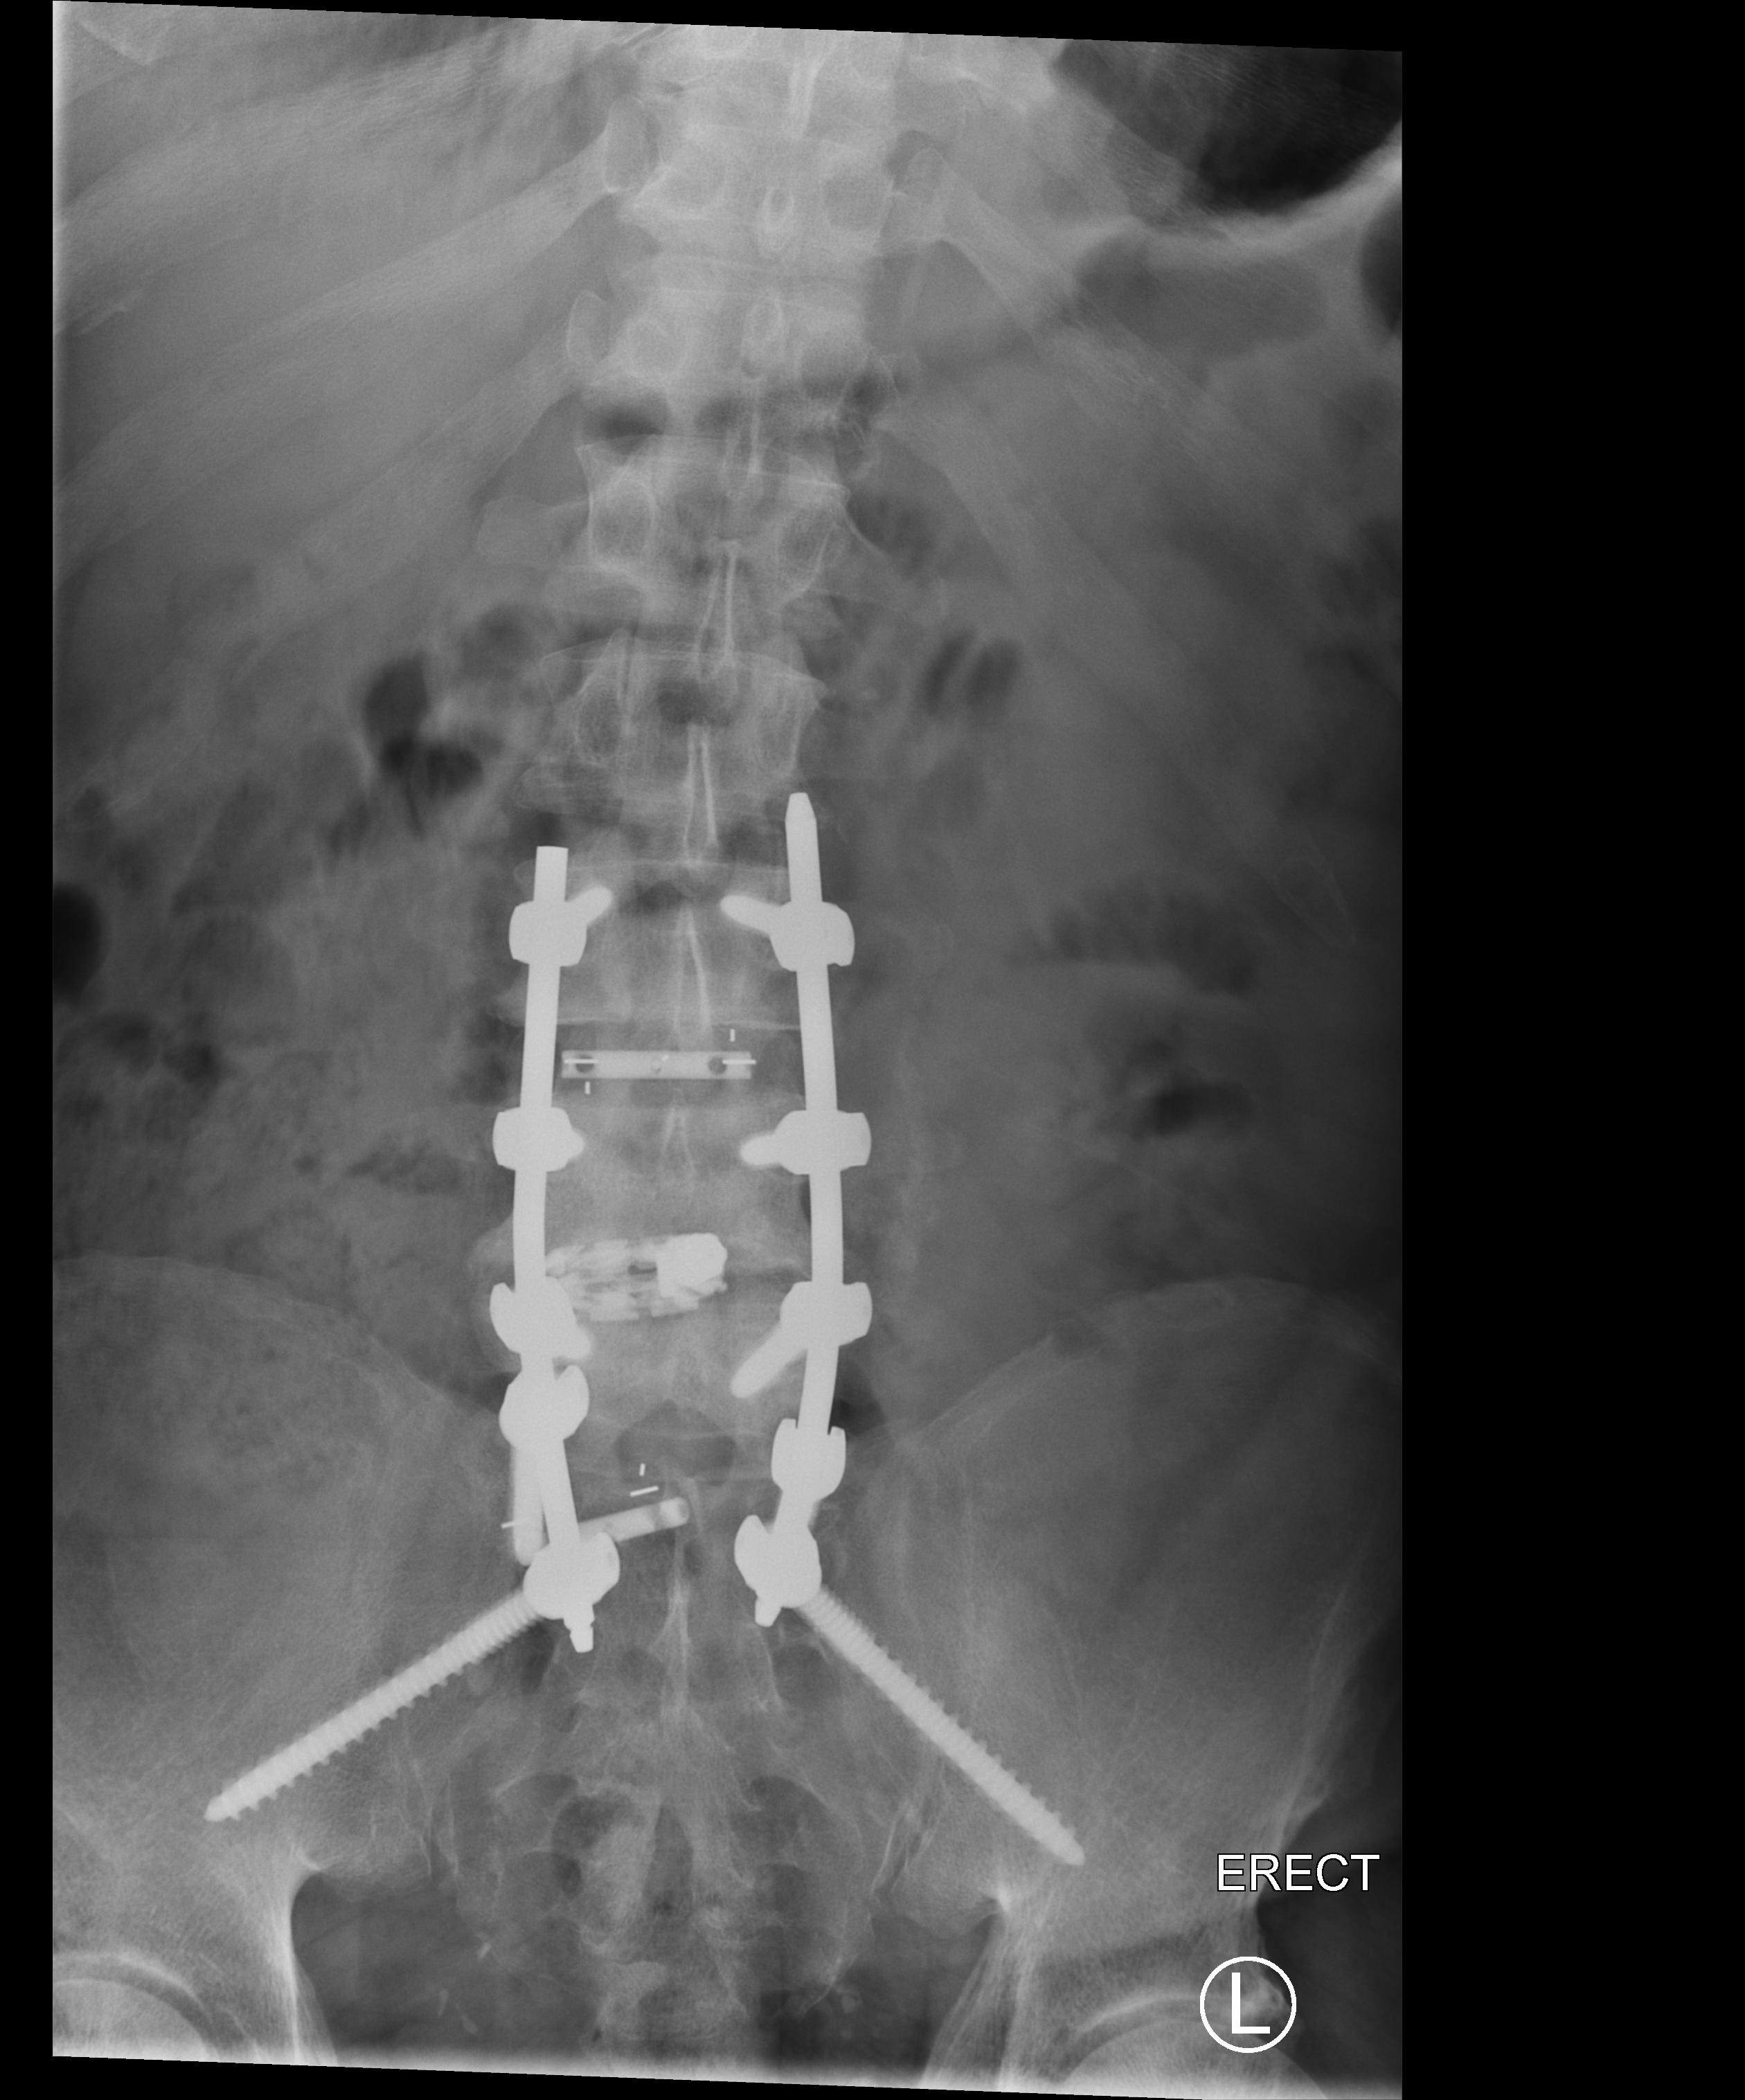
View: AP
Implant manufacturer: medtronic solera